Interaction volume radius: 5 \u00c5
Interaction volume height: 25 \u00c5
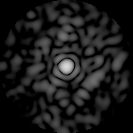
Disorder parameter: 0.8043